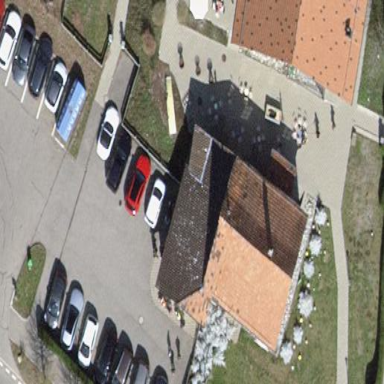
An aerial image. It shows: Restaurant building.